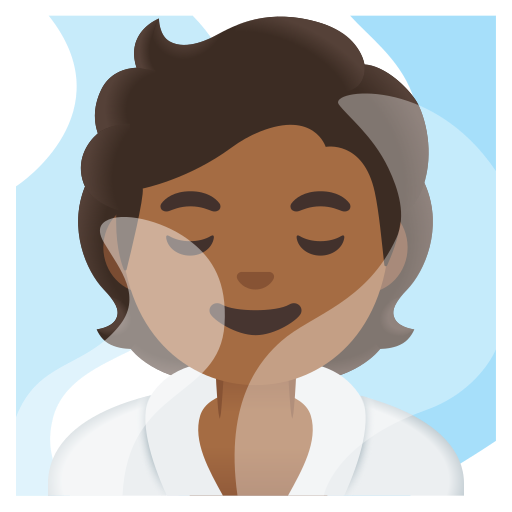
Emoji: 🧖🏾